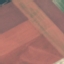
Land use / land cover: AnnualCrop